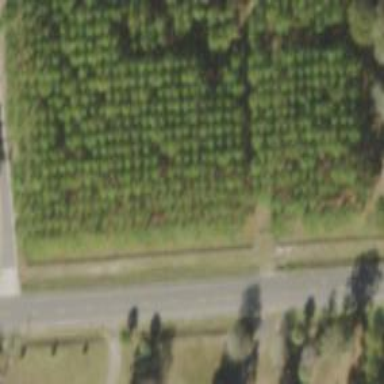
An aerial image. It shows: Plant nursery cultivating trees.